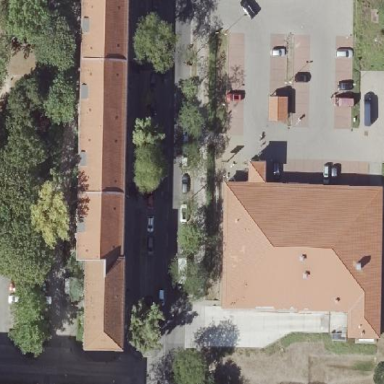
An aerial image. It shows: Retail building with hipped roof made of red roof tiles. The shop inside is supermarket.